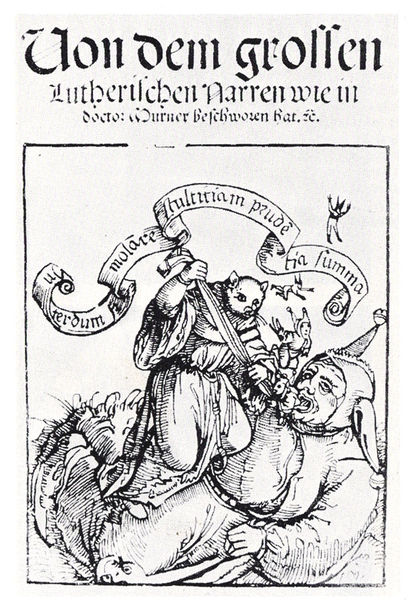
Titel: Von dem grossen Lutherischen Narren
Institution: (Seriendruck)
Schlagwörter: kampf, mann, weiß, sitzen, grau, mund, schwarz, zeichnung, gürtel, tier, tiere, tuch, kappe, augen, band, kleidung, mord, rahmen, bild, gewand, kutte, gewänder, blatt, ohren, hase, maus, taille, schrift, grafik, graphik, schriftzug, figuren, banner, karikatur, dick, inschrift, deutsch, fett, wei, katze, narr, narren, buch, clown, kater, druck, schraffur, radierung, stich, titel, illustration, karrikatur, schwarzweiß, schwert, text, plakat, überschrift, titelblatt, buchdruck, teufel, sturz, luther, mönche, kupferstich, narrenkappe, fraktur, spruch, altdeutsch, schelm, von, schwarzwei, spruchband, michel, schriftband, ratte, chrift, buchstabent, ext, eselsohren, dem, sticj, ratten, geck, geschwundens, lutherischer narr, sprachband, grollen